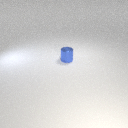
small blue metal cylinder